Field crop: maize
Growth stage: 2
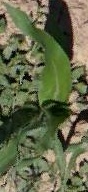
Species: maize